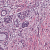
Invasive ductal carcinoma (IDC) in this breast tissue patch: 1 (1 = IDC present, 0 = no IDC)